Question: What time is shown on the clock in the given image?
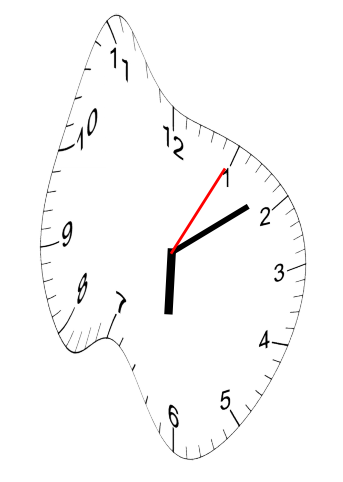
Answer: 06:09:05